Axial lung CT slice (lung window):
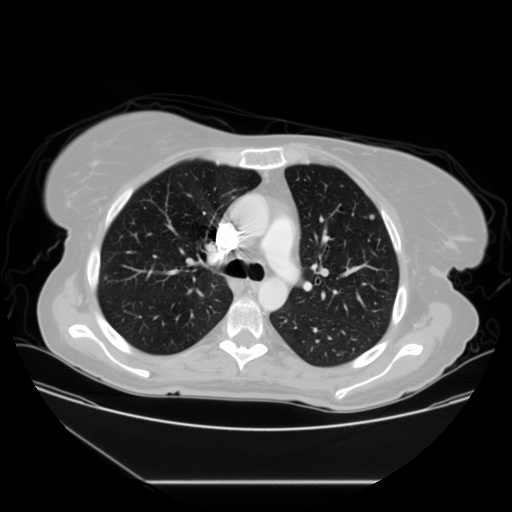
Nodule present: yes
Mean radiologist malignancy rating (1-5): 2.5